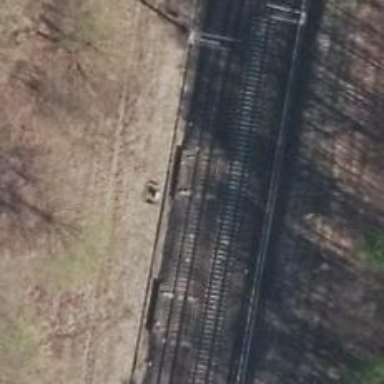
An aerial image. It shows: Railway switch with the turnout on the right side.